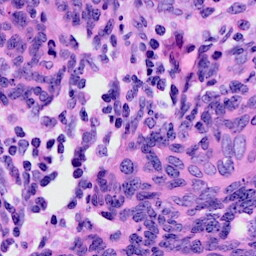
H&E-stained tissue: Cervix